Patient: sex M, age 29
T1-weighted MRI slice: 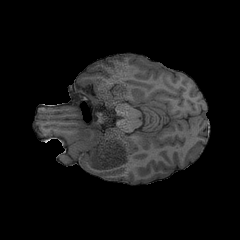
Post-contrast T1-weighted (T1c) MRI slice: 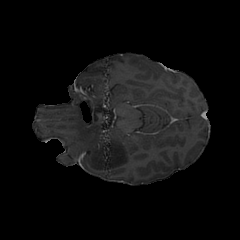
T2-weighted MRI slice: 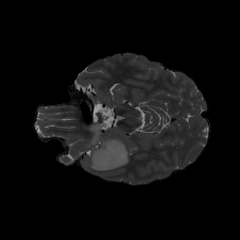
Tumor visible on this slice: yes
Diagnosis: Astrocytoma, IDH-mutant
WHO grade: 2